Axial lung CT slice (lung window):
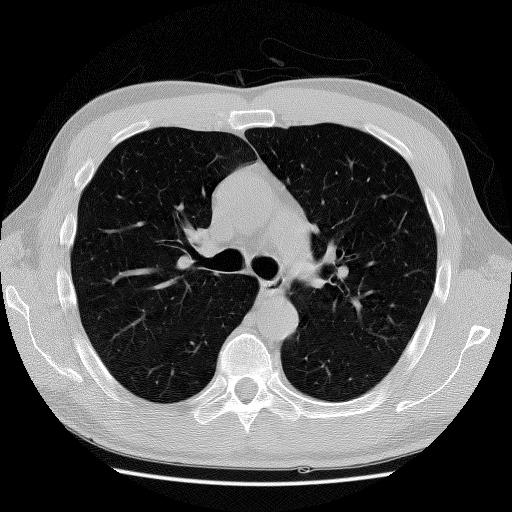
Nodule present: no